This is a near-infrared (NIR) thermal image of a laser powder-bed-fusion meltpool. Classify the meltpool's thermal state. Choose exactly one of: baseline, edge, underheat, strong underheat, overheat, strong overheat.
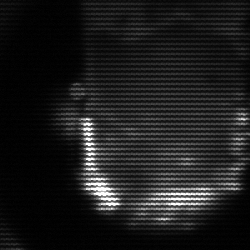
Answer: baseline